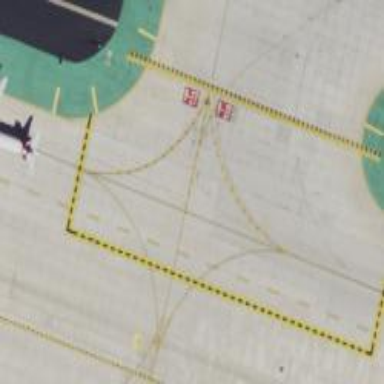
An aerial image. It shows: View of taxiway at the airport.